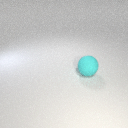
large cyan rubber sphere